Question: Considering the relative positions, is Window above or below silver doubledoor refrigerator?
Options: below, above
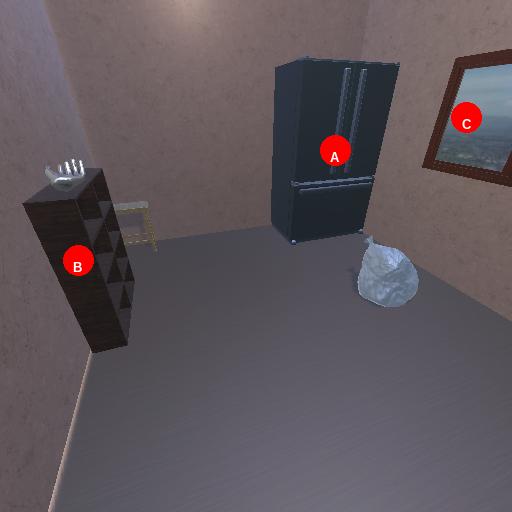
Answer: below